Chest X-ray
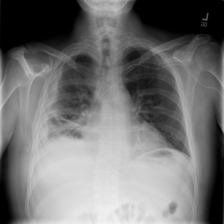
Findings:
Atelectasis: negative
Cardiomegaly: negative
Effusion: negative
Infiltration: negative
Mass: negative
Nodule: negative
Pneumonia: negative
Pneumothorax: negative
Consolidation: negative
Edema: negative
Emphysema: negative
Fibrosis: negative
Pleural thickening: negative
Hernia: negative